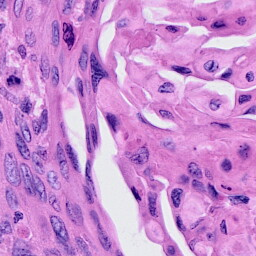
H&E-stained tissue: Cervix